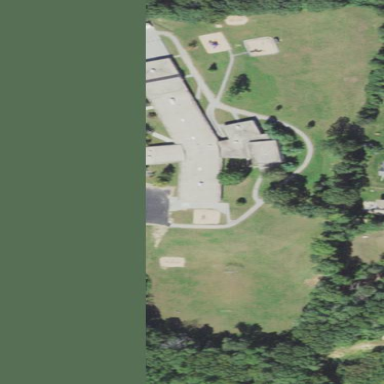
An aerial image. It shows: School.